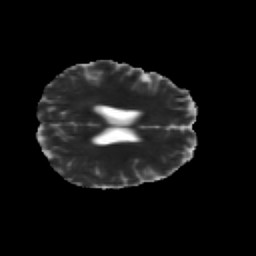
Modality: MD
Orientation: axial
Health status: healthy
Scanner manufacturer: siemens
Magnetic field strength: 3 T
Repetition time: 10 s
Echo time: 0.092 s